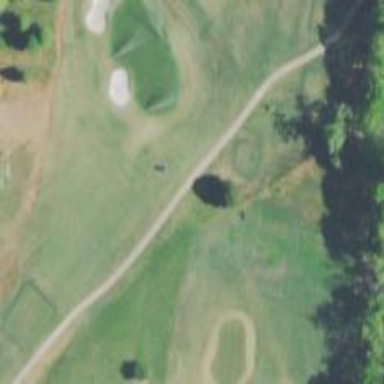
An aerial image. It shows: Grassy area designated as golf fairway.